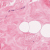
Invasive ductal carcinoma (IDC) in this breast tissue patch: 0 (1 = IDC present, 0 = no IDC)